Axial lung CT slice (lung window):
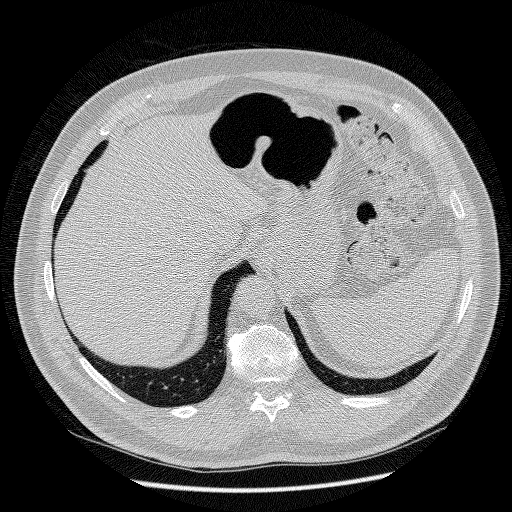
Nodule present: no